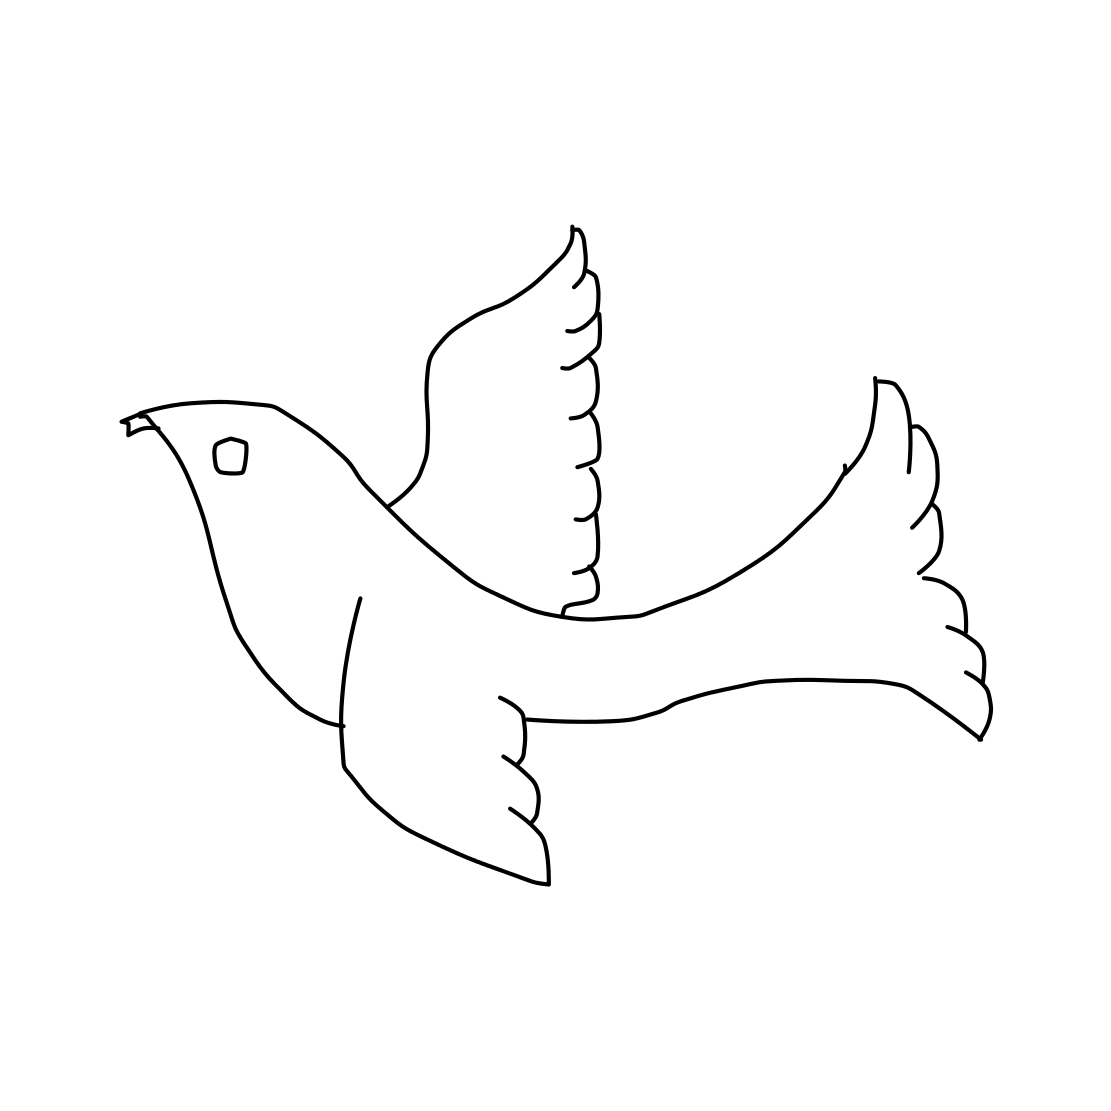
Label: flying bird